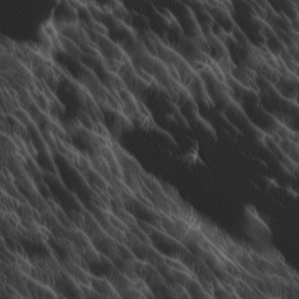
Label: non_frost